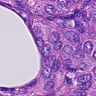
Metastatic tissue present: yes